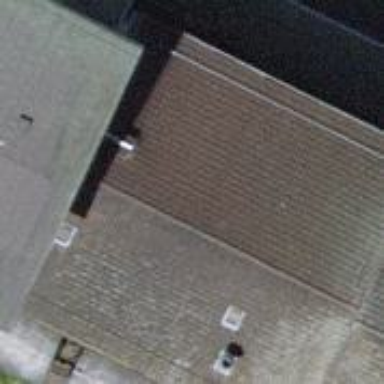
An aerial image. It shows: Building with gabled roof.